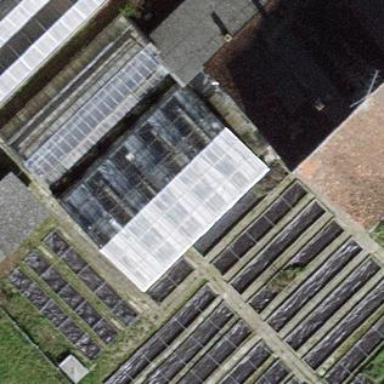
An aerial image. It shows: Greenhouse.